Field crop: maize
Growth stage: 2
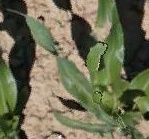
Species: maize